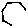
Label: hexagon